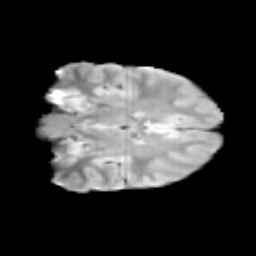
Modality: T2w
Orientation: coronal
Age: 12
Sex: male
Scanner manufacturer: siemens
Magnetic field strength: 3 T
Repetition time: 3.8 s
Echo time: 0.07 s